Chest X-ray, AP view. Patient: 27 years old, sex F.
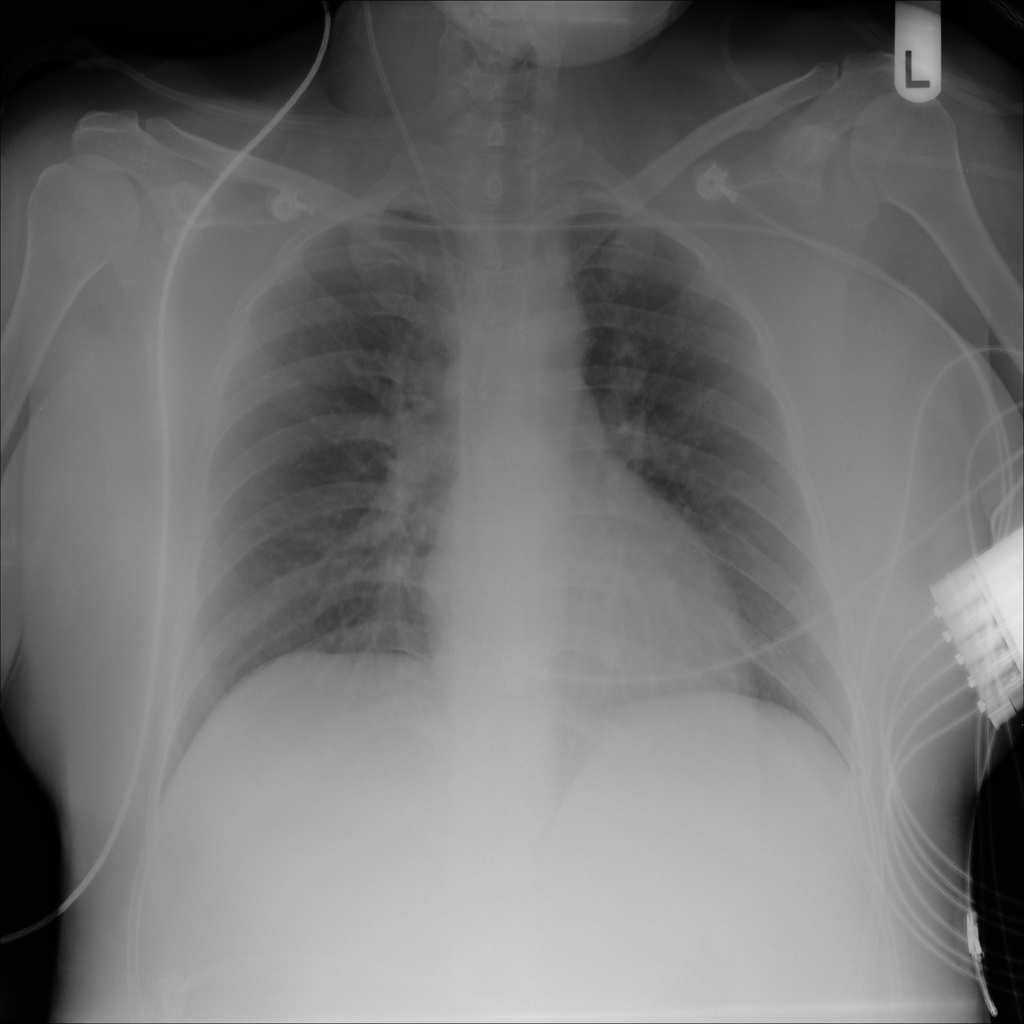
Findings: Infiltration